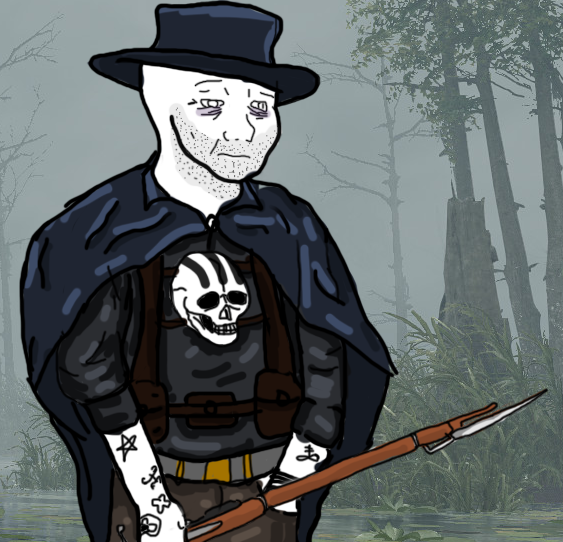
Label: 5_Wojak_with_Background